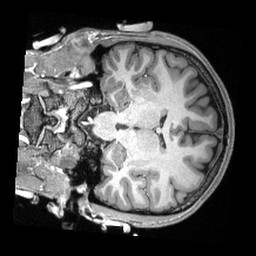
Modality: T1w
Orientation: coronal
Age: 20
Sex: male
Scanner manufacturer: siemens
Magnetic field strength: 3 T
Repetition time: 2.3 s
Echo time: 0.00308 s